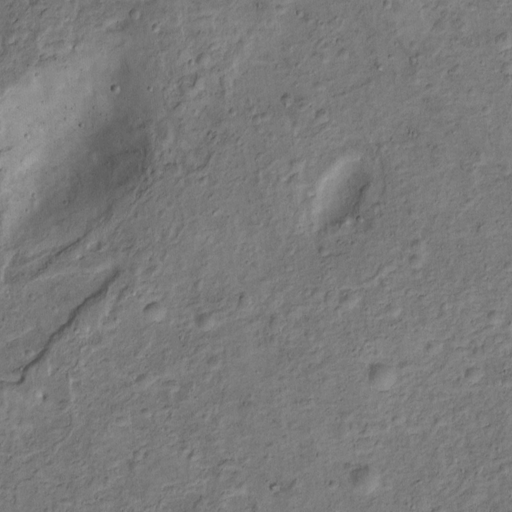
Objects detected: cone, cone